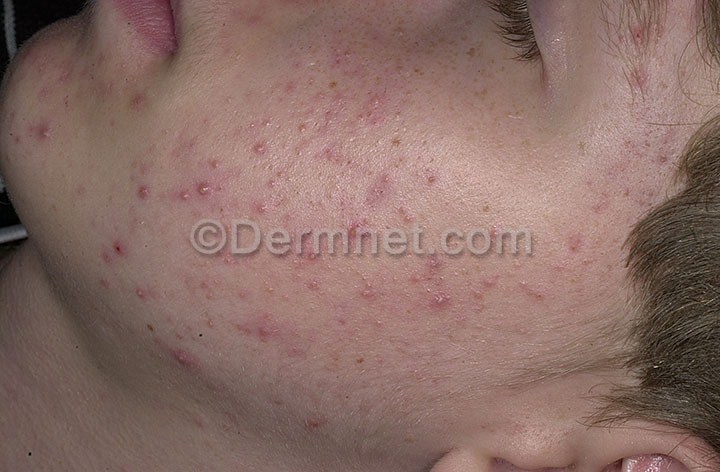
Disease: Acne and Rosacea Photos